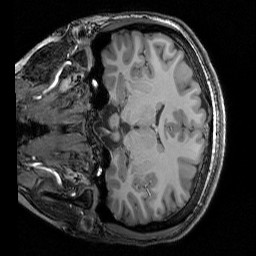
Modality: T1w
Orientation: coronal
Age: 28
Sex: female
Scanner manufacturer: siemens
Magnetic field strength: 3 T
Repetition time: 2.3 s
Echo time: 0.00344 s